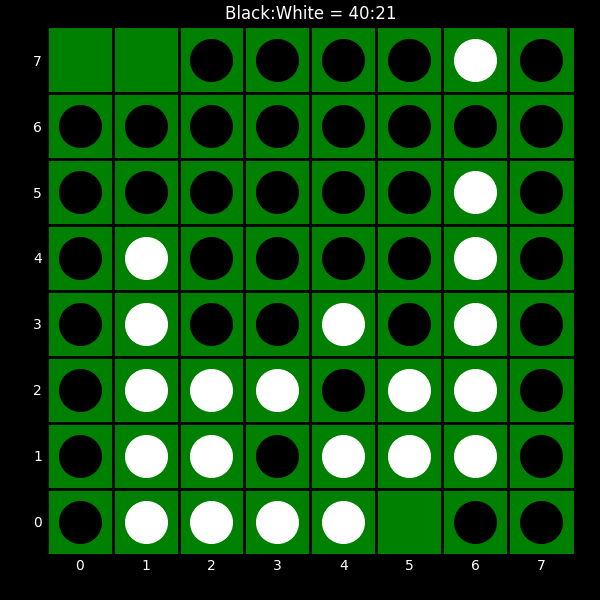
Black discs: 40
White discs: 21